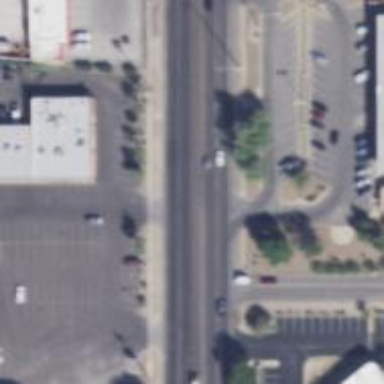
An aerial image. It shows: Unmarked crossing on the road.